Interaction volume radius: 5 \u00c5
Interaction volume height: 30 \u00c5
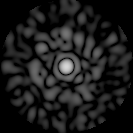
Disorder parameter: 0.8584